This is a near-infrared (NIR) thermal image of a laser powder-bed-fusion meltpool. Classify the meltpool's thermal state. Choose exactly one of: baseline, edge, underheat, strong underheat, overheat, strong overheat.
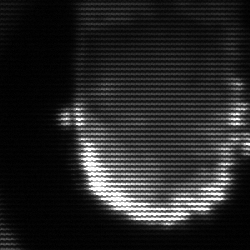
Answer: baseline